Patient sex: M
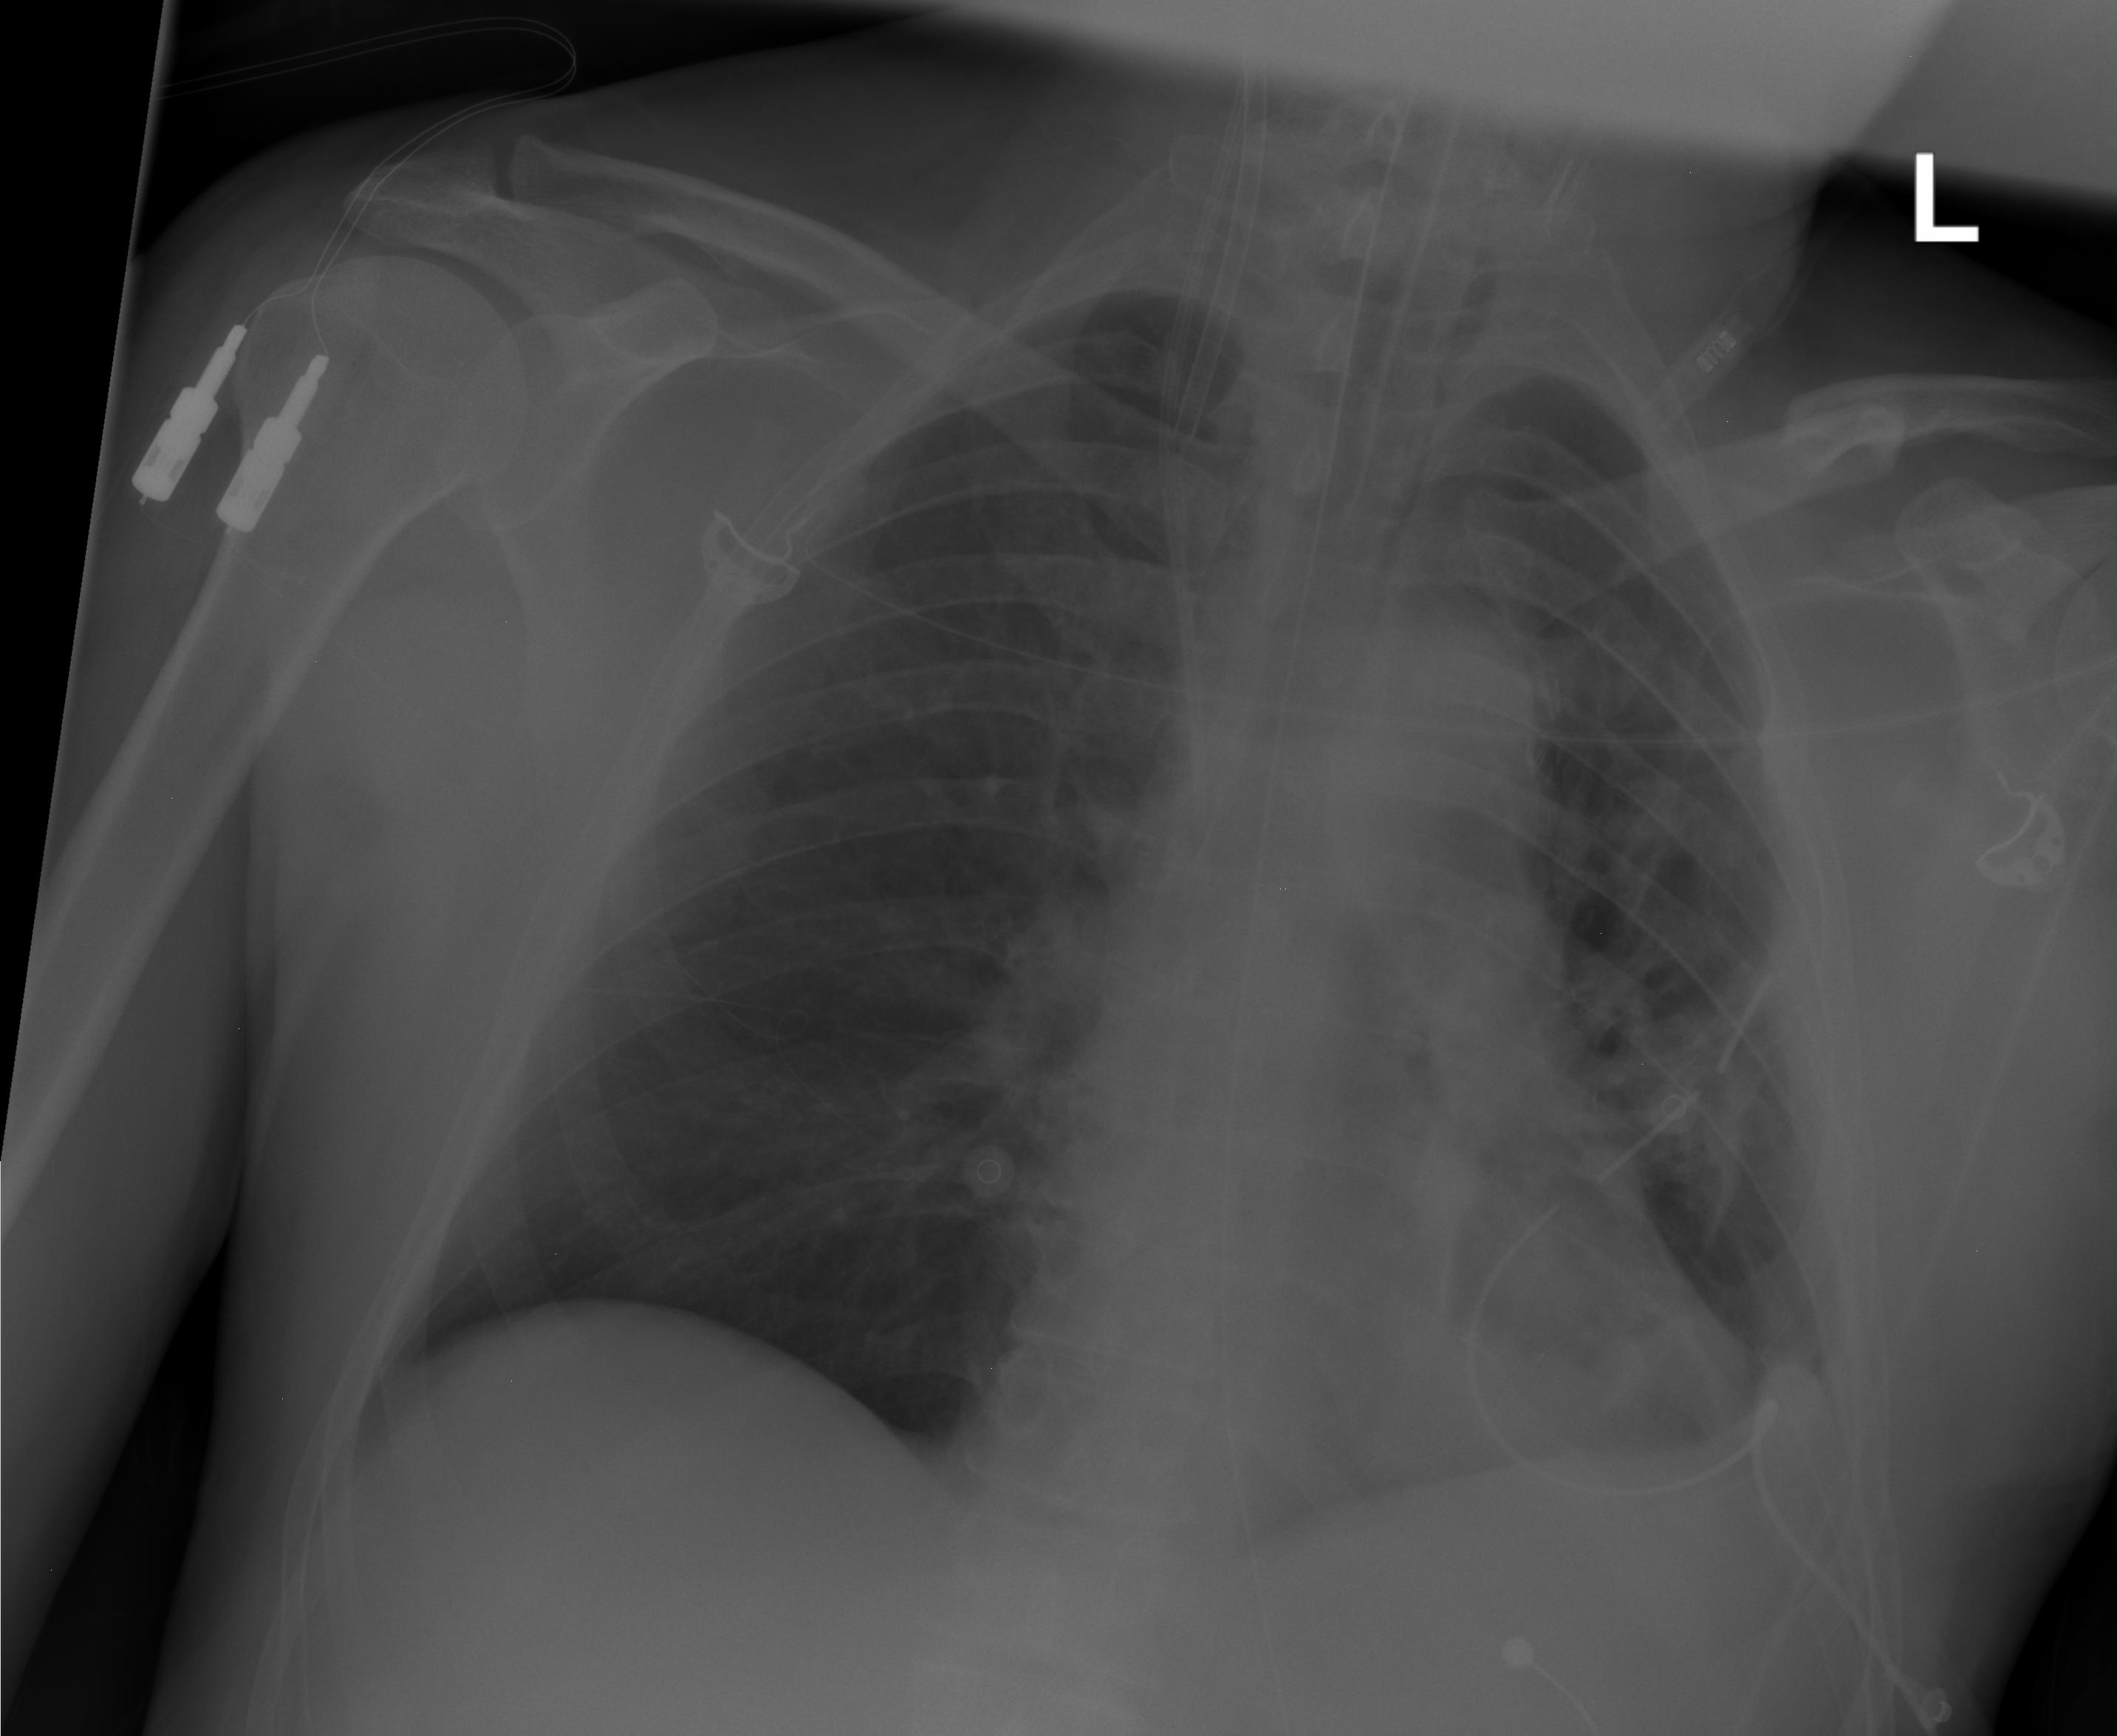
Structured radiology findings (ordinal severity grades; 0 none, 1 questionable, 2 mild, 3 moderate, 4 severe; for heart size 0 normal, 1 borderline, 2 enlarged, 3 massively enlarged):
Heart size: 0
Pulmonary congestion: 0
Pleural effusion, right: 0
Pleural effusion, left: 0
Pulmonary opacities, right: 0
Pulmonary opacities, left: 0
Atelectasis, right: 0
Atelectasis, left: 2